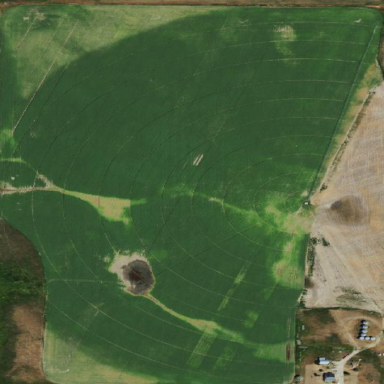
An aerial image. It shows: Farmland with pivot irrigation system.